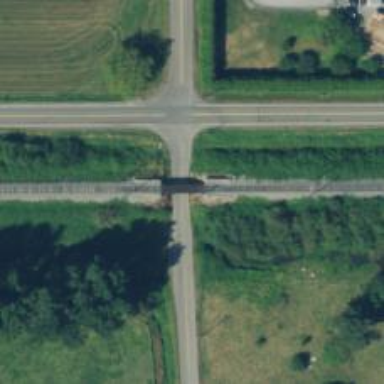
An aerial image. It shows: Bridge over railway line.